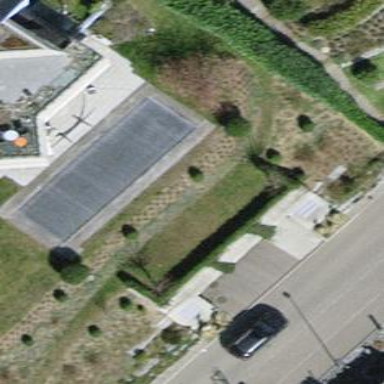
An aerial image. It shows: Swimming pool located in leisure land.